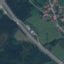
Land use / land cover class: Highway